Aerial crown-view tile of a tropical tree (Barro Colorado Island, Panama), acquired 20250616:
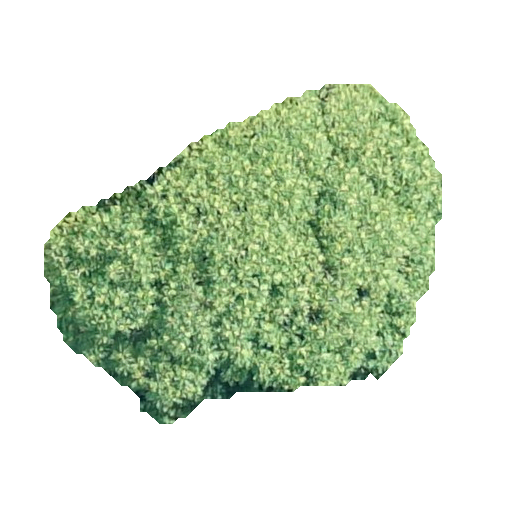
Species: Dipteryx oleifera
GBIF accepted scientific name: Dipteryx oleifera
Crown area: 133.543 m²